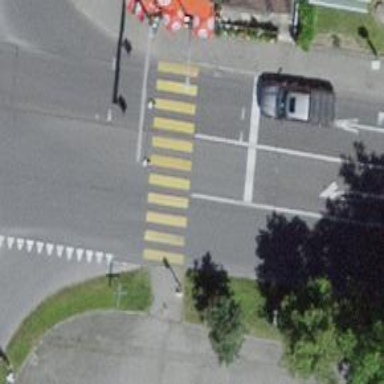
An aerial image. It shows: Marked road crossing.